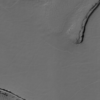
Label: not_dusty